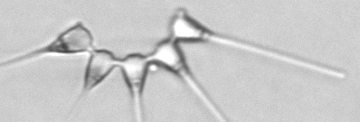
Label: Asterionellopsis_glacialis